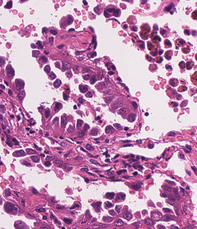
Tumor epithelial tissue: yes
Tumor-associated stroma tissue: yes
Normal tissue: no